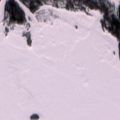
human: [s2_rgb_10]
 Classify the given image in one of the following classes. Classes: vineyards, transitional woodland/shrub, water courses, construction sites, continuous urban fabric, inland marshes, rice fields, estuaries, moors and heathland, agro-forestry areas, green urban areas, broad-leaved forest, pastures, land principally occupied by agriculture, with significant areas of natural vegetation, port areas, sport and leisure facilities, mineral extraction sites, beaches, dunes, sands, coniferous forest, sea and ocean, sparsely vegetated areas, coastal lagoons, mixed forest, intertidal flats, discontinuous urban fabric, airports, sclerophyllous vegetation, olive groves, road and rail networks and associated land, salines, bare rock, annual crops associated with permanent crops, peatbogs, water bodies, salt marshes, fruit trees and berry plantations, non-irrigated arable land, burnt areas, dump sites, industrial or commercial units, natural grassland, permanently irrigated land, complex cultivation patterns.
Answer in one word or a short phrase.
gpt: mixed forest, transitional woodland/shrub, sea and ocean